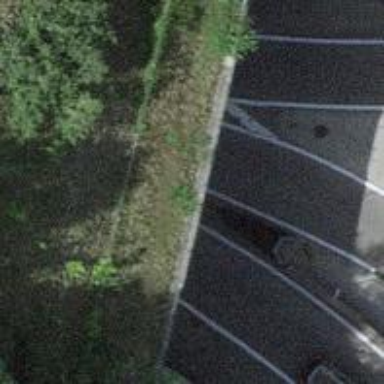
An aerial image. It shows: Tunnel on motorway with asphalt surface. The road is classified as trunk highway.